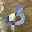
Label: 3